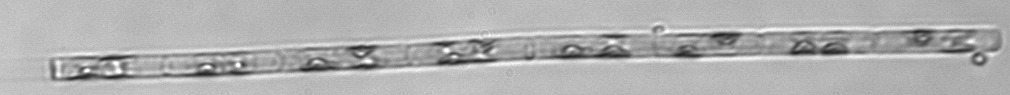
Label: Guinardia_delicatula